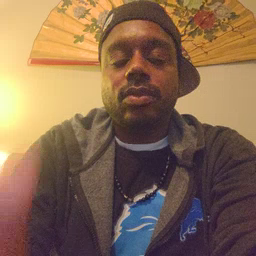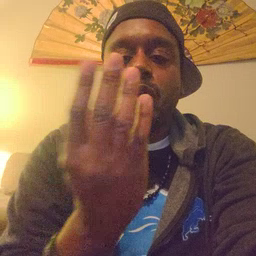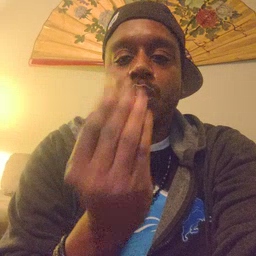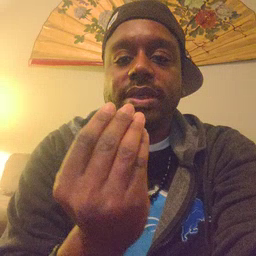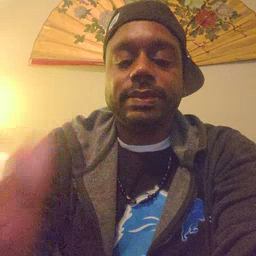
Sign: wet